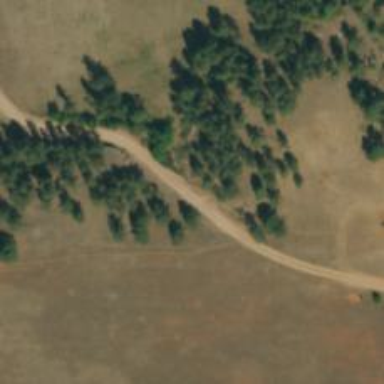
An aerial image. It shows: Unclassified road.